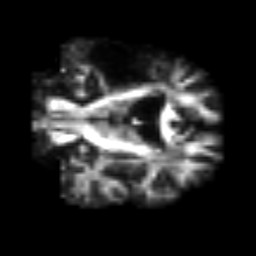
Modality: FA
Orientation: coronal
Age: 47
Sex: male
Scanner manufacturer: siemens
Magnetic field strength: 3 T
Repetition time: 3.2 s
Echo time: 0.081 s